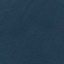
Land use / land cover: Forest